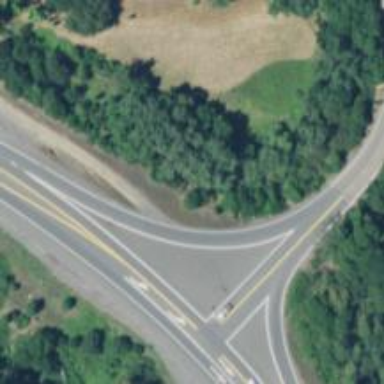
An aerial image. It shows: Trunk link highway.